Field crop: maize
Growth stage: 1
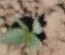
Species: datura